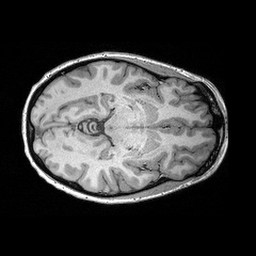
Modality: T1w
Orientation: axial
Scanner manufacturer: siemens
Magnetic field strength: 3 T
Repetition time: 2.3 s
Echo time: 0.00298 s